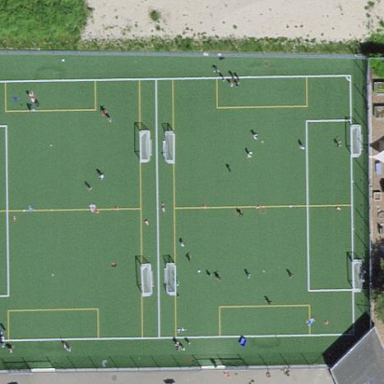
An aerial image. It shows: Soccer pitch for outdoor sports and leisure activities.